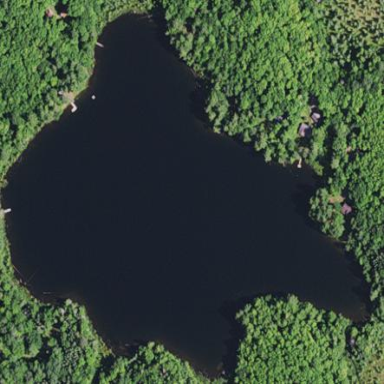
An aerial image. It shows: Serene lake surrounded by nature.